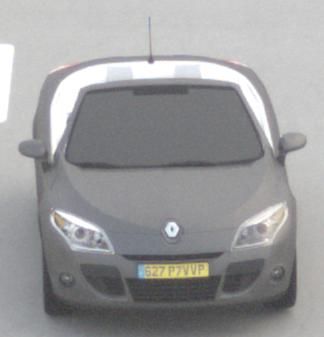
Make: Renault
Model: Mégane Coupé-Cabriolet 1.6 16V 110
Detailed model: Mégane (III) Coupé-Cabriolet
Model produced from: 2010/06
Model produced until: 2013/03
Doors: 2
Color: gray
Road condition: dry road
Daytime: morning or afternoon
Contrast: low contrast